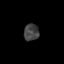
Tissue: skin
Cell type: Epithelial cells
Senescence score: 0.2281
Nuclear area (px): 245
Mean DAPI intensity: 67.216